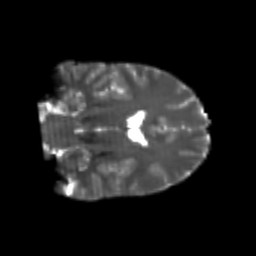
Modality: T2w
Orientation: coronal
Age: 24
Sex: male
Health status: healthy
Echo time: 0.074 s